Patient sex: M
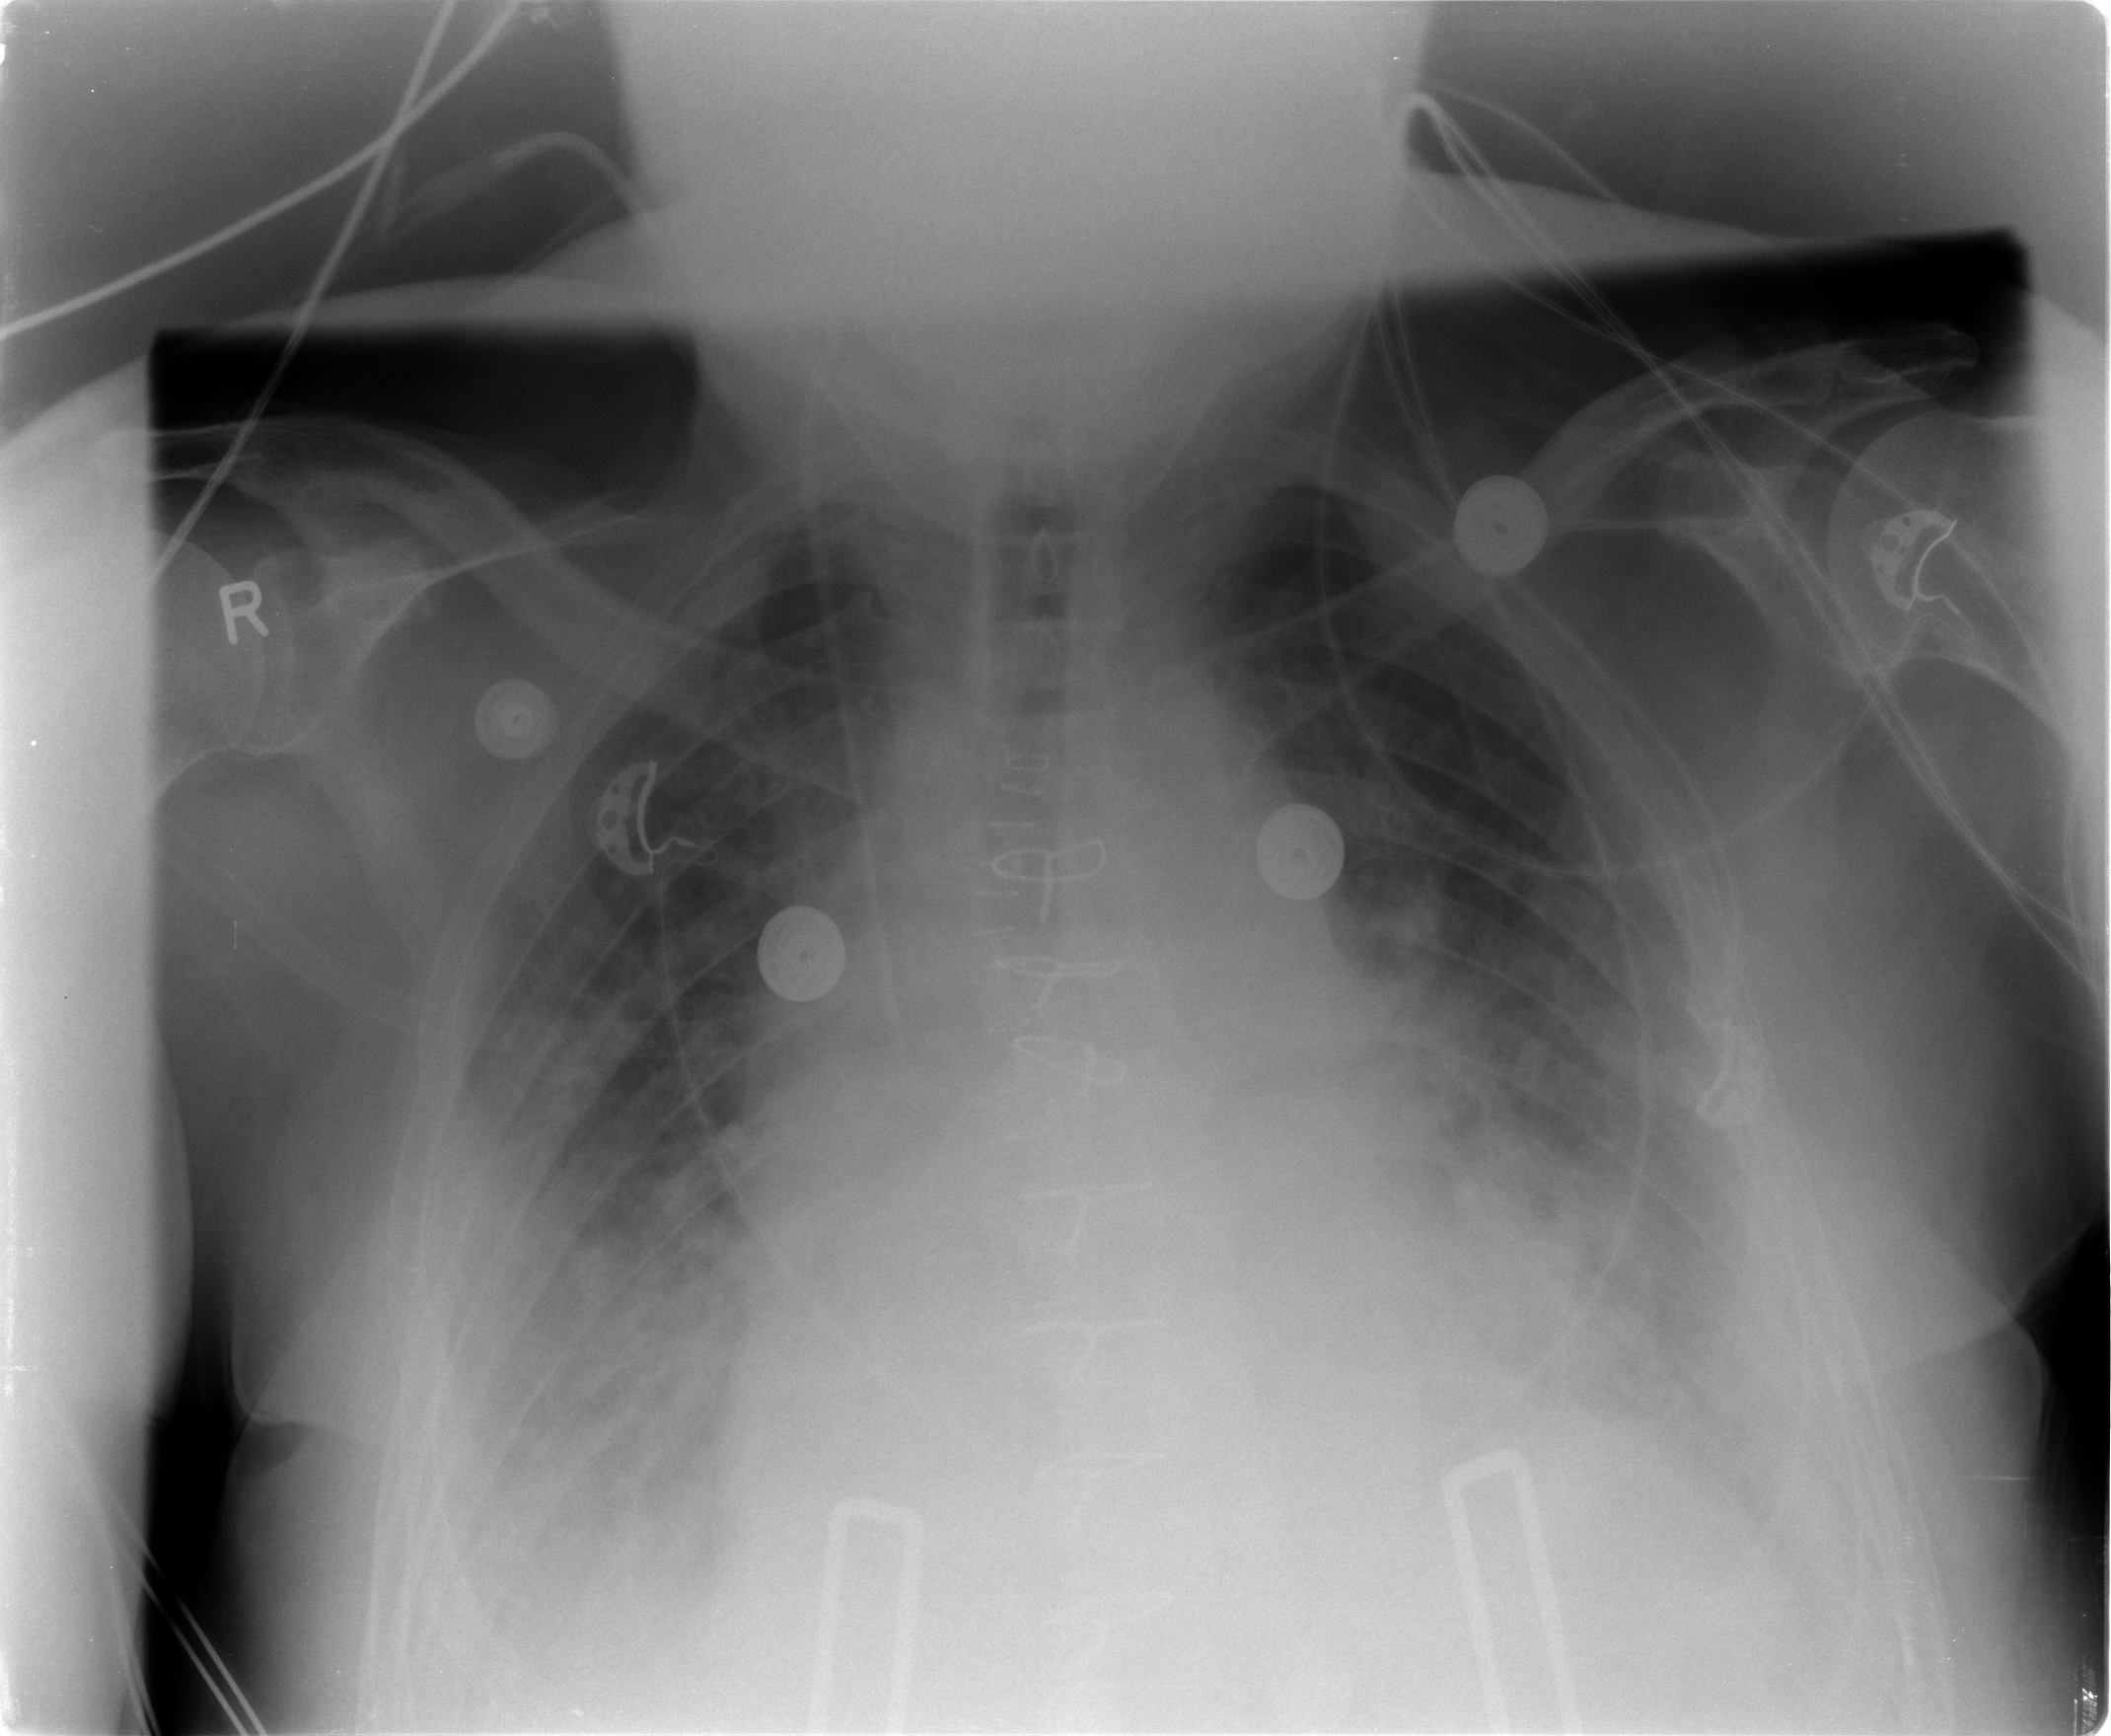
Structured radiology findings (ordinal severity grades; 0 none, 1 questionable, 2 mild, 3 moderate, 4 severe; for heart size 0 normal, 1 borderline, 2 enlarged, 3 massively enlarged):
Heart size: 2
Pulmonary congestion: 2
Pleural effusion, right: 2
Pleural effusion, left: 2
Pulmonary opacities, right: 2
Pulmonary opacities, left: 2
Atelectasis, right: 2
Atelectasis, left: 2